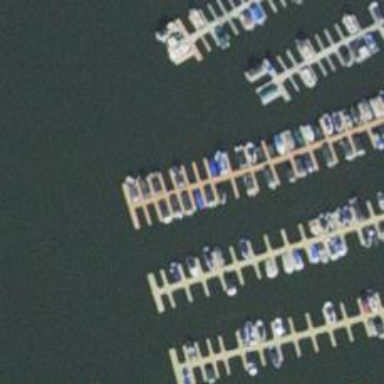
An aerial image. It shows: Man-made pier.